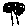
Label: tree